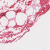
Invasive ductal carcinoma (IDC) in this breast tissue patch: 0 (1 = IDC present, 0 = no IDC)